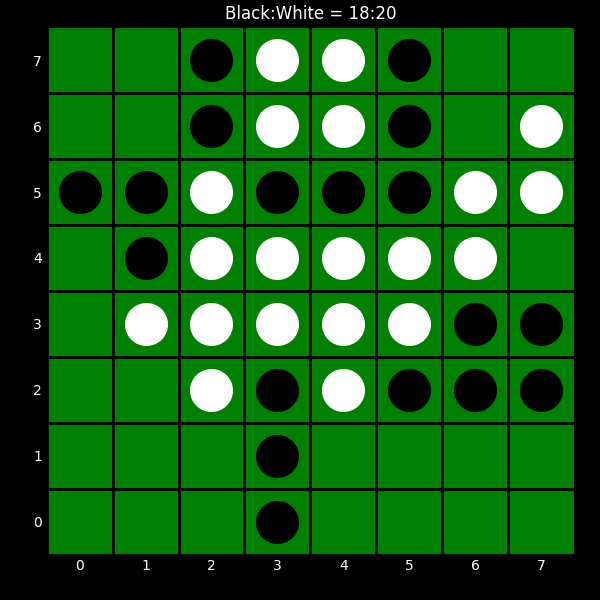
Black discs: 18
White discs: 20